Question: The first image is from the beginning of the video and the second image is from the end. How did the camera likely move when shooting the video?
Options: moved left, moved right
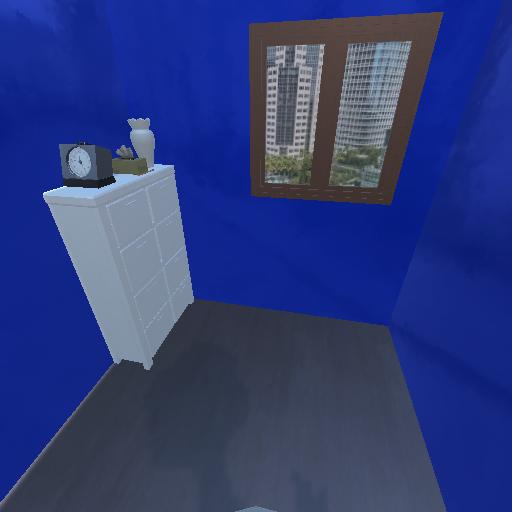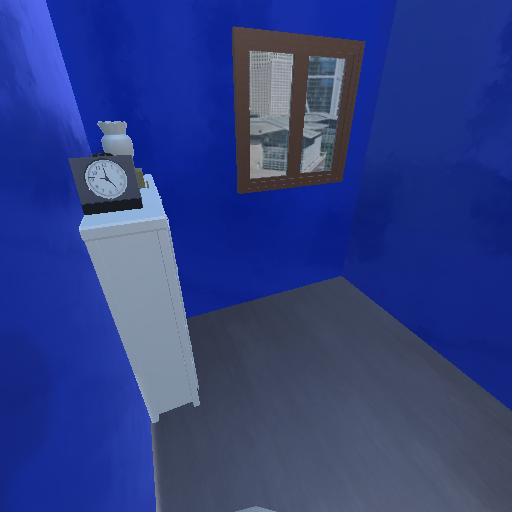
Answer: moved left